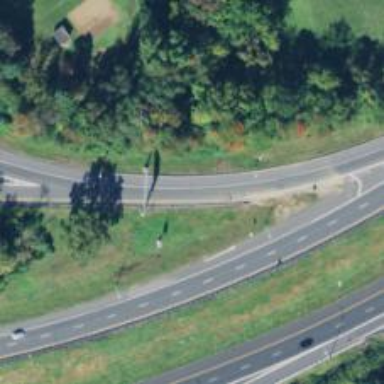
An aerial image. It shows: Motorway junction.